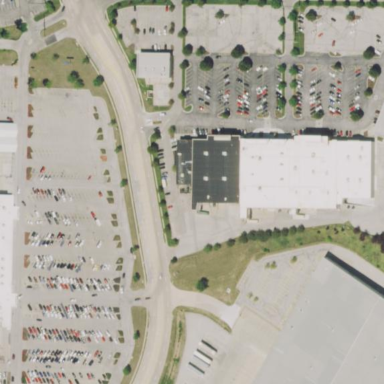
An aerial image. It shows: Retail area.